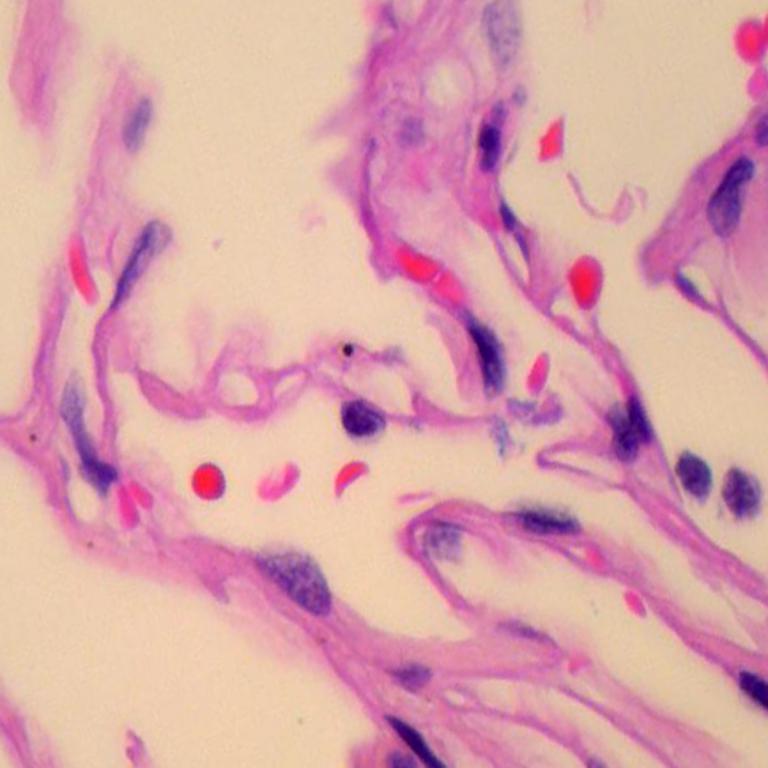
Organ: lung
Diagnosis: benign